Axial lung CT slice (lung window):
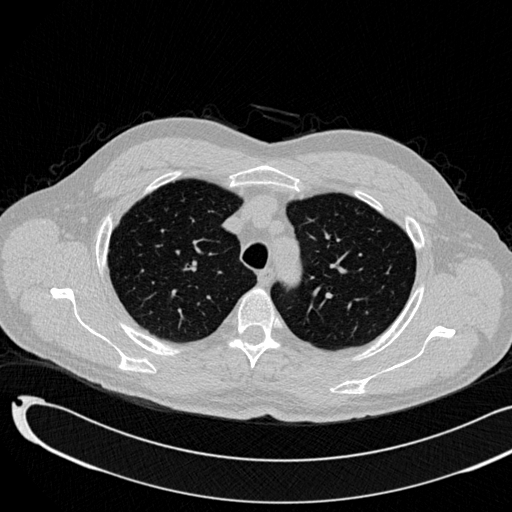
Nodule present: no